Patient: sex M, age 63
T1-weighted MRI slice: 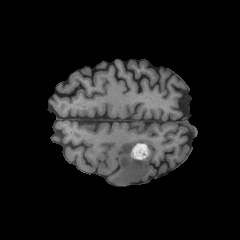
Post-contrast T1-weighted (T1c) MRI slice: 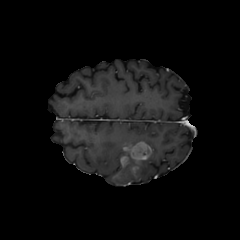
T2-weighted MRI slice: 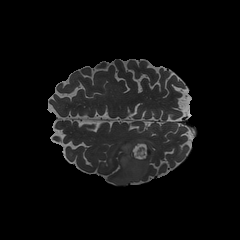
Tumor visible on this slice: yes
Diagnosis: Glioblastoma, IDH-wildtype
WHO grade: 4